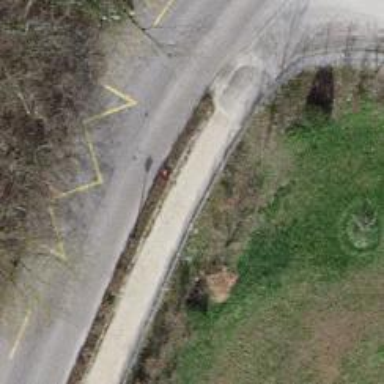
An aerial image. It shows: Unpaved cycleway.